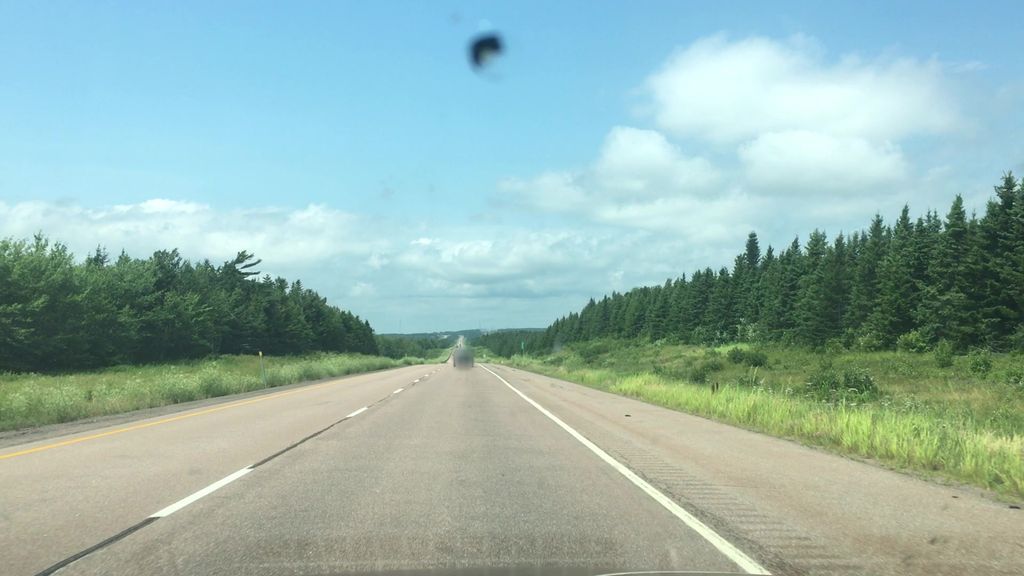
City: charlottetown